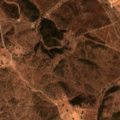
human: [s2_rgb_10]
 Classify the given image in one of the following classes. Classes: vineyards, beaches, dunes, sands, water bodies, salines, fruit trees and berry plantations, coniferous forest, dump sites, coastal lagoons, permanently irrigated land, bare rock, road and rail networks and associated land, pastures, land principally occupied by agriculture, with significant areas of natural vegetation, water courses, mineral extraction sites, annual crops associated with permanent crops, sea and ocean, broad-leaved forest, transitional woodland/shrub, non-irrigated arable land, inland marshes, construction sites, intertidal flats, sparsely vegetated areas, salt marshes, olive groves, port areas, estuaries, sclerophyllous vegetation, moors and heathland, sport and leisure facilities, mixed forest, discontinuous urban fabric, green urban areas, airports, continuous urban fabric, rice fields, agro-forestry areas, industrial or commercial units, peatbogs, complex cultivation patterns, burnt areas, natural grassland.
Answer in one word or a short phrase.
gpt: non-irrigated arable land, agro-forestry areas, transitional woodland/shrub